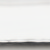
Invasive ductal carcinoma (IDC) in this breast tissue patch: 0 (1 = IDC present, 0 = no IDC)